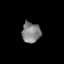
Tissue: lung
Cell type: Fibroblasts
Senescence score: 0.2383
Nuclear area (px): 377
Mean DAPI intensity: 130.353